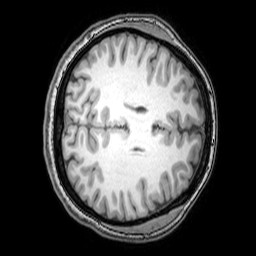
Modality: T1w
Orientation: axial
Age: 25
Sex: female
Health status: healthy
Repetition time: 0.081 s
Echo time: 0.037 s